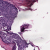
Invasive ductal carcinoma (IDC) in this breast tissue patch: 0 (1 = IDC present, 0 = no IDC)